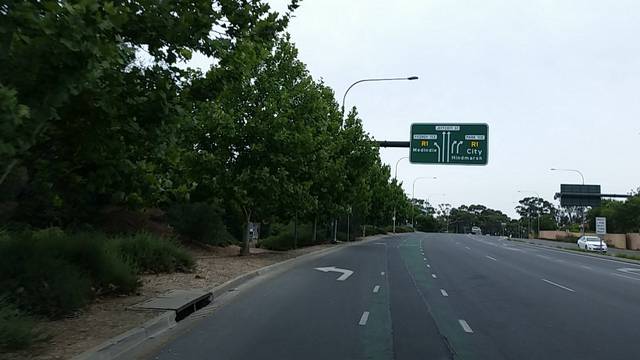
Region: Australia
Coordinates: -34.898, 138.586